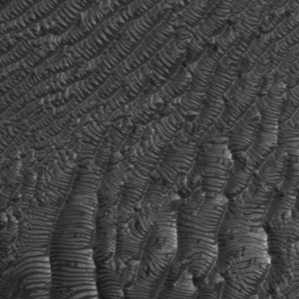
Label: frost